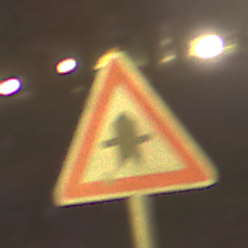
Verkehrszeichen: Vorfahrt
Umgebung: Outdoor, Suburban
Tageszeit: Night
Wetter: Clear
Licht: Artificial
Jahreszeit: NotSpecified
Kontrast: HighContrast